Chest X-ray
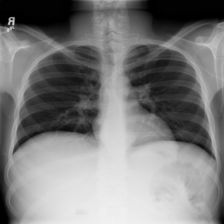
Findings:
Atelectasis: negative
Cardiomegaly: negative
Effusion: negative
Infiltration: negative
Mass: positive
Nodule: negative
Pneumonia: negative
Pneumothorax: negative
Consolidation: negative
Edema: negative
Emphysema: negative
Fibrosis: negative
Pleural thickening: negative
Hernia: negative